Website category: jobs
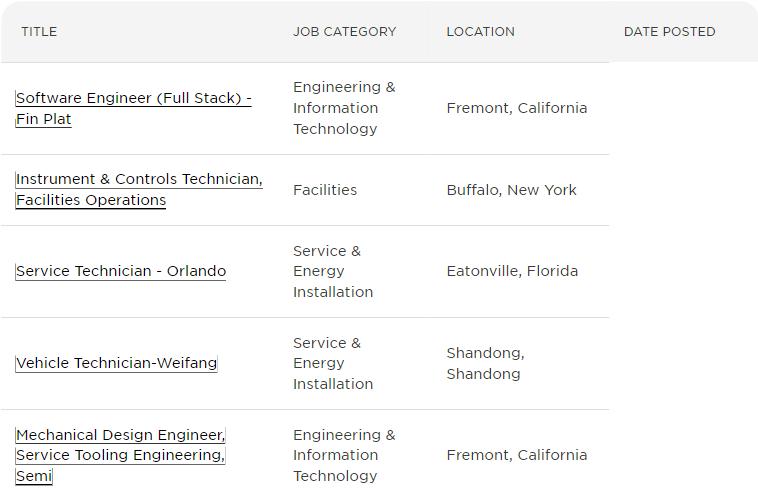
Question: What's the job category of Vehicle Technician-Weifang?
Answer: Service & Energy Installation

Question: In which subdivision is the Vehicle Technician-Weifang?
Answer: Service & Energy Installation

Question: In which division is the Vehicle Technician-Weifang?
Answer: Service & Energy Installation

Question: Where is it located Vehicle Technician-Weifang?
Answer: Service & Energy Installation

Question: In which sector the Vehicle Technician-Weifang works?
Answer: Service & Energy Installation

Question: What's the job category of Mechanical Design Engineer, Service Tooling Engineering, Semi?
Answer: Engineering & Information Technology

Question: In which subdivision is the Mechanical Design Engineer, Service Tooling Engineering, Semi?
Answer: Engineering & Information Technology

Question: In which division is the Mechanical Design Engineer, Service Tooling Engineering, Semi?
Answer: Engineering & Information Technology

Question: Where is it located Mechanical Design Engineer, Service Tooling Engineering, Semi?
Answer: Engineering & Information Technology

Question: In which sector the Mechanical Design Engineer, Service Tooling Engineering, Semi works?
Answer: Engineering & Information Technology

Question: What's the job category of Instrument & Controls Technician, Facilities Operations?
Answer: Facilities

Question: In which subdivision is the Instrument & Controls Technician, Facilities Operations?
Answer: Facilities

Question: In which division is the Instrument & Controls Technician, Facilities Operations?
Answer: Facilities

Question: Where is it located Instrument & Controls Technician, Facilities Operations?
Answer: Facilities

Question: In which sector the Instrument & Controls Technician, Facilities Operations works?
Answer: Facilities

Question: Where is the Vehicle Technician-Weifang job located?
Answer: Shandong, Shandong

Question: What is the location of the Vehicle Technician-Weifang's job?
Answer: Shandong, Shandong

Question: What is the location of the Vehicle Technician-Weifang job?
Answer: Shandong, Shandong

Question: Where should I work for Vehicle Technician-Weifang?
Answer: Shandong, Shandong

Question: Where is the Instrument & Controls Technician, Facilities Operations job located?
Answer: Buffalo, New York

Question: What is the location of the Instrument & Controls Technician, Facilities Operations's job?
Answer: Buffalo, New York

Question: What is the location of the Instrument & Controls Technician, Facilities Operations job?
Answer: Buffalo, New York

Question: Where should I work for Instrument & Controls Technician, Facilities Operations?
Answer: Buffalo, New York

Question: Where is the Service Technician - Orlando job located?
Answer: Eatonville, Florida

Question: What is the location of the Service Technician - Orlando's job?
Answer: Eatonville, Florida

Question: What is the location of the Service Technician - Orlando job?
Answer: Eatonville, Florida

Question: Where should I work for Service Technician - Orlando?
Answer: Eatonville, Florida

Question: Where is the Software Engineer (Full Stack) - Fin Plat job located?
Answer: Fremont, California

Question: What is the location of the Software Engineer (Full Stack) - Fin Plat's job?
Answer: Fremont, California

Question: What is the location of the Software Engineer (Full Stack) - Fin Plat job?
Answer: Fremont, California

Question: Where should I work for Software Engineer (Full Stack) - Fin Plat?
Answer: Fremont, California

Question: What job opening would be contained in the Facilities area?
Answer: Instrument & Controls Technician, Facilities Operations

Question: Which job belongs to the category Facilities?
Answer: Instrument & Controls Technician, Facilities Operations

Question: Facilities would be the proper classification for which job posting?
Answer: Instrument & Controls Technician, Facilities Operations

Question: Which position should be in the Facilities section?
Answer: Instrument & Controls Technician, Facilities Operations

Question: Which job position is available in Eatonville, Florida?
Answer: Service Technician - Orlando

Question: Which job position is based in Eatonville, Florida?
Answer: Service Technician - Orlando

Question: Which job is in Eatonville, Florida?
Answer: Service Technician - Orlando

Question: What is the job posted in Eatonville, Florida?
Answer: Service Technician - Orlando

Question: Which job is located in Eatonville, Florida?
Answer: Service Technician - Orlando

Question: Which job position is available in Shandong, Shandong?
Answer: Vehicle Technician-Weifang

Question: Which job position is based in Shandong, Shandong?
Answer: Vehicle Technician-Weifang

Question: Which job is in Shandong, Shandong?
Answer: Vehicle Technician-Weifang

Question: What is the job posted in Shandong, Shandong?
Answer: Vehicle Technician-Weifang

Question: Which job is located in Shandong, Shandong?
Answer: Vehicle Technician-Weifang

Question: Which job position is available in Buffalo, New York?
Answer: Instrument & Controls Technician, Facilities Operations

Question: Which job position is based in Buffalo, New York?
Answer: Instrument & Controls Technician, Facilities Operations

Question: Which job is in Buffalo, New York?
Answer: Instrument & Controls Technician, Facilities Operations

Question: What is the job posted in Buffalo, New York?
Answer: Instrument & Controls Technician, Facilities Operations

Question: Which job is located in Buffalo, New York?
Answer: Instrument & Controls Technician, Facilities Operations